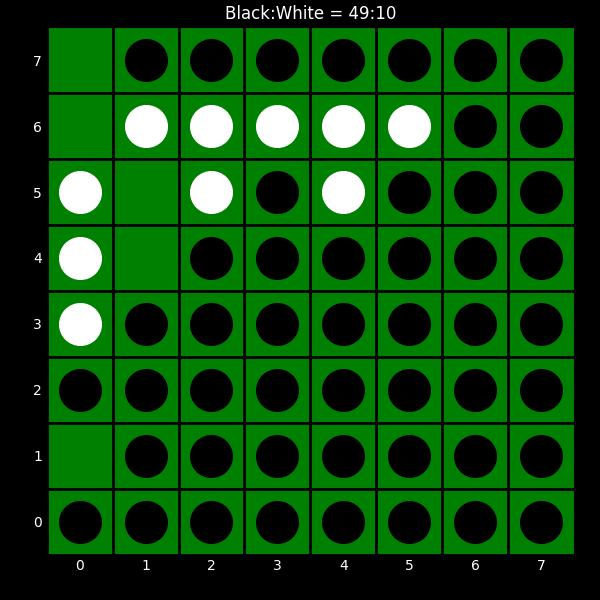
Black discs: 49
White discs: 10